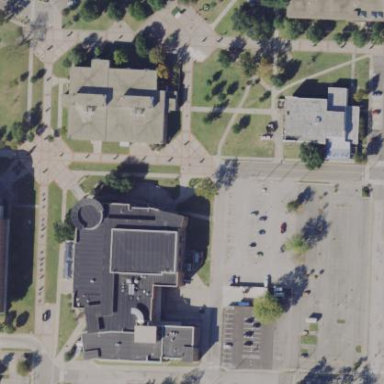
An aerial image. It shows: University building.